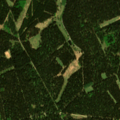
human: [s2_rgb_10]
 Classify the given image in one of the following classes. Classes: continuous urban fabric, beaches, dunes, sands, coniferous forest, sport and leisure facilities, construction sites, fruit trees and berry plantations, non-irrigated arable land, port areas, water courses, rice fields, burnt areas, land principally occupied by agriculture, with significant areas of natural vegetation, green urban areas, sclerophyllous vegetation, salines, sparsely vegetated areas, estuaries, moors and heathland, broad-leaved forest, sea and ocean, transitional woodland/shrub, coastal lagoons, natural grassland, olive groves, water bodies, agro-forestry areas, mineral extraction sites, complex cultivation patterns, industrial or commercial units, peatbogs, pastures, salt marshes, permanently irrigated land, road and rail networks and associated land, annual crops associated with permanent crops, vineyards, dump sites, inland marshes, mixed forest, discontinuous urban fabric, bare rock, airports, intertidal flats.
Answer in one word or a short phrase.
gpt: coniferous forest